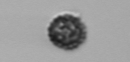
Label: Pseudochattonella_farcimen